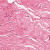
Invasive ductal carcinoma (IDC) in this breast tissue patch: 0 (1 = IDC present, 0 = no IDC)